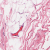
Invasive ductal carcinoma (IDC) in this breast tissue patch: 0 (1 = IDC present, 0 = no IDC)